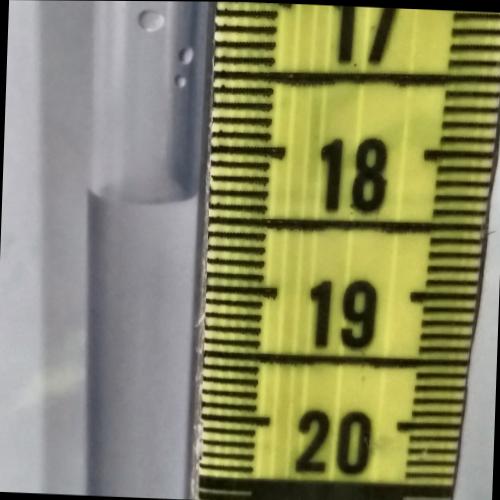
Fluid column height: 18.3 cm